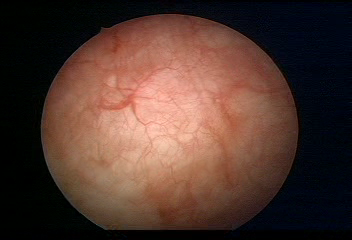
Modality: WLC
Class: Normal mucosa
Bladder cancer association: No